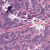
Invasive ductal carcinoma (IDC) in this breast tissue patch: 1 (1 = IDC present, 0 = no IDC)